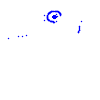
Particle: electron